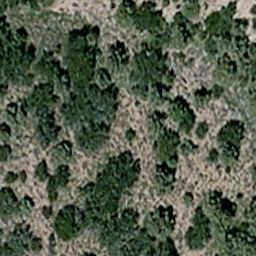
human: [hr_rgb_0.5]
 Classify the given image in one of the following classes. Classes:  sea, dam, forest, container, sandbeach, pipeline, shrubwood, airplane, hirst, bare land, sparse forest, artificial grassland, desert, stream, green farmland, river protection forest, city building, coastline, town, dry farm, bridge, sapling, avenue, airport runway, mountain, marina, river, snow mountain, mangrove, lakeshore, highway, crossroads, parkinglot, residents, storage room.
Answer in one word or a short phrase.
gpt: sparse forest